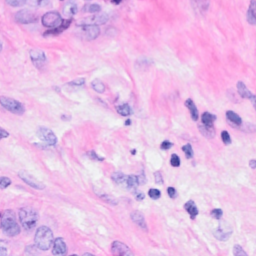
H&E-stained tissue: Breast